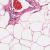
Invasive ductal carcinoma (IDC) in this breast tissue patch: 0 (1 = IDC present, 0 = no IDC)